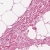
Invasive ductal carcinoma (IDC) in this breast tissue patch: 0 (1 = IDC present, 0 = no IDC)